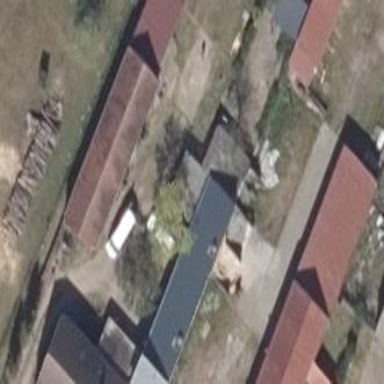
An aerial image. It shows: Cowshed building.